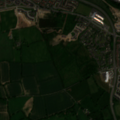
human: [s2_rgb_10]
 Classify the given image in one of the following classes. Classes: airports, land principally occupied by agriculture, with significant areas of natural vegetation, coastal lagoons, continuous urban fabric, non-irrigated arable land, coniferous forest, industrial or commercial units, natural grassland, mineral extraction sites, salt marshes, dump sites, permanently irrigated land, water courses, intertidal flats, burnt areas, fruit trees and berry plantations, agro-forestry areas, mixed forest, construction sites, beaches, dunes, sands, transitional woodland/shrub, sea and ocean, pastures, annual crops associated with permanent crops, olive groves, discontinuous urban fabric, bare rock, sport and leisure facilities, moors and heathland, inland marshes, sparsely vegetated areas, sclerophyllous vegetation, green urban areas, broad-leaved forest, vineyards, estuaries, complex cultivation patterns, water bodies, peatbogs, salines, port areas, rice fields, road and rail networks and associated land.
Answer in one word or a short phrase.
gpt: discontinuous urban fabric, non-irrigated arable land, pastures, complex cultivation patterns